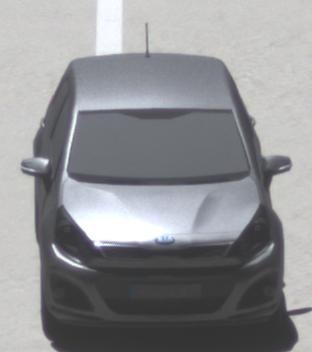
Make: KIA
Model: Rio 1.2
Detailed model: Rio (UB)
Model produced from: 2011/09
Model produced until: 2015/01
Doors: 3
Color: gray
Road condition: dry road
Daytime: midday
Contrast: high contrast